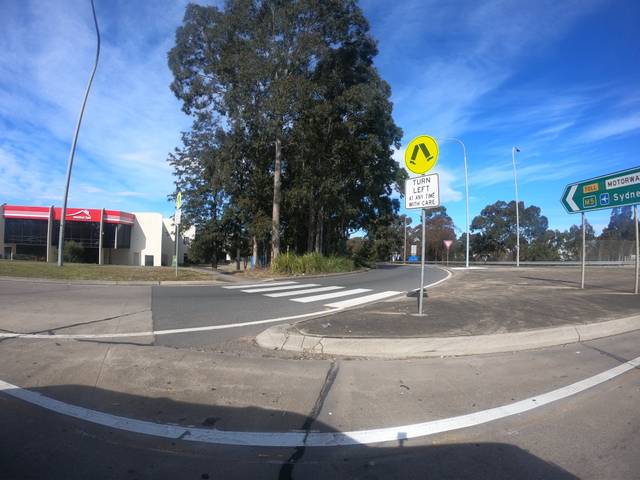
Region: Australia
Coordinates: -33.94, 151.036